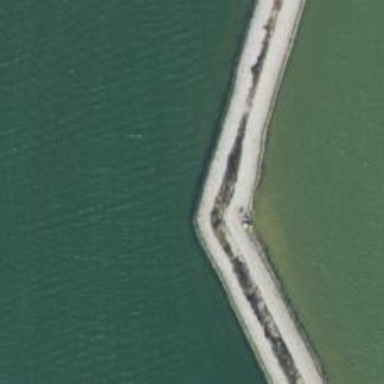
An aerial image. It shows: Breakwater structure.